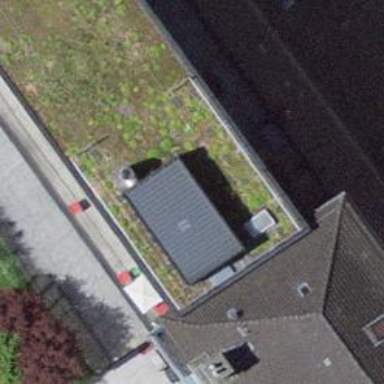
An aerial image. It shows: Recycling container for recycling.